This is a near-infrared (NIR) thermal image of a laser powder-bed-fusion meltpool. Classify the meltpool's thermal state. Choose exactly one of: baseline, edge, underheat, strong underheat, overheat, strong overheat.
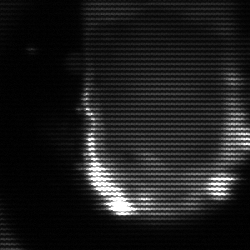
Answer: baseline